Current action and preconditions to check: trajectory_clear

Your task: For each precondition in the list above, predict whether it will hold at this action.

Consider the current scene as observed from the mobile robot's camera, and analyze the predicted future states of all dynamic agents (e.g., people, animals, vehicles, or any moving entities) within the NEXT SECOND.

IMPORTANT: Only answer "very likely" if you are absolutely certain—based on strong, clear evidence—that a dynamic agent will violate the precondition in the predicted future state. Do NOT answer "very likely" for unlikely, ambiguous, or low-probability risks.

Ask yourself for each precondition: Is there a high probability, with clear and convincing evidence, that the predicted future states of any dynamic agent will interfere with the predicted future state of the currently executing action within the NEXT SECOND, causing that precondition to fail?

Assess the risk level based on these predictions. Use "likely" or "very likely" if motions create a clear risk of interference.

Use "neutral" or "improbable" if agents are nearby but their predicted paths are clearly diverging or non-conflicting.

Failure Risk Categories: "very improbable", "improbable", "neutral", "likely", "very likely"

Answer Format: Output ONLY the probability_of_failure value from these categories: "very improbable", "improbable", "neutral", "likely", "very likely"

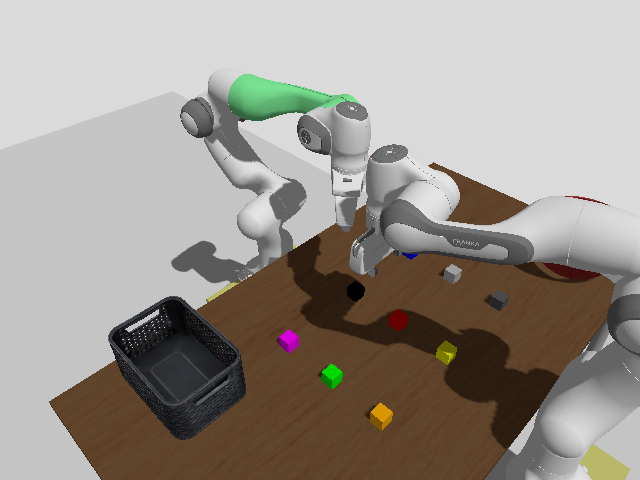

Answer: likely